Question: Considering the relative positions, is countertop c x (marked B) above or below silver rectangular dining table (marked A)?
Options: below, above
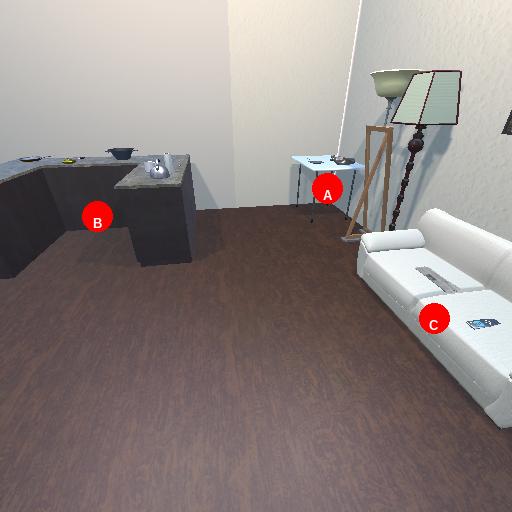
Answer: below